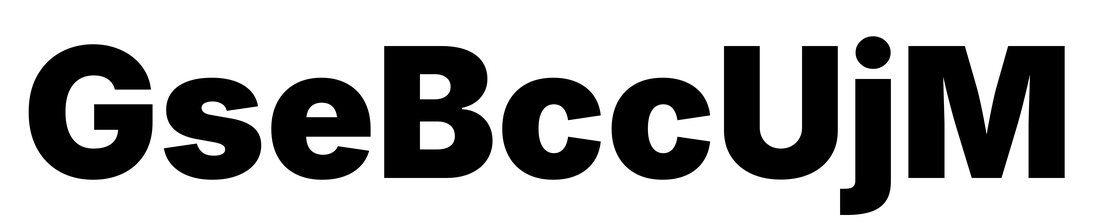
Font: Inter_Black